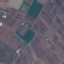
Label: PermanentCrop